Field crop: maize
Growth stage: 1
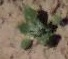
Species: chenopodium